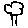
Label: tree